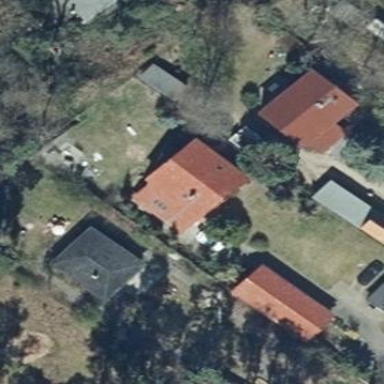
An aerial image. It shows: Detached building with gabled roof. The roof is red in color and oriented across the building.